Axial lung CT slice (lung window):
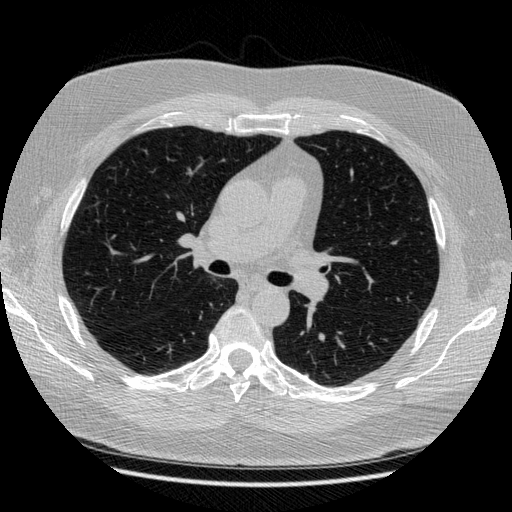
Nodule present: no